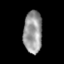
Tissue: skin
Cell type: Epithelial cells
Senescence score: 0.1873
Nuclear area (px): 770
Mean DAPI intensity: 152.444